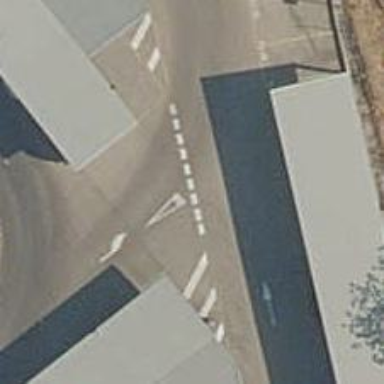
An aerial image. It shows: Road with "give way" sign.